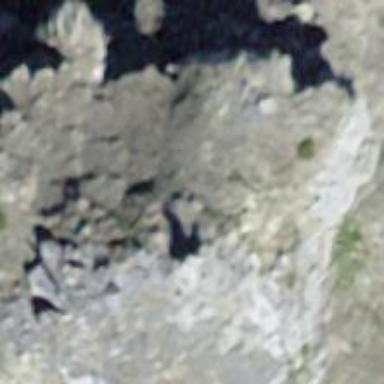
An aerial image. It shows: Cliff in nature.